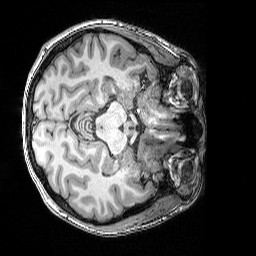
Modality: T1w
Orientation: axial
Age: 23
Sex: female
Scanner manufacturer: siemens
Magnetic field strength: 3 T
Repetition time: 2.25 s
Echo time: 0.00418 s